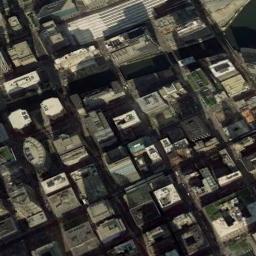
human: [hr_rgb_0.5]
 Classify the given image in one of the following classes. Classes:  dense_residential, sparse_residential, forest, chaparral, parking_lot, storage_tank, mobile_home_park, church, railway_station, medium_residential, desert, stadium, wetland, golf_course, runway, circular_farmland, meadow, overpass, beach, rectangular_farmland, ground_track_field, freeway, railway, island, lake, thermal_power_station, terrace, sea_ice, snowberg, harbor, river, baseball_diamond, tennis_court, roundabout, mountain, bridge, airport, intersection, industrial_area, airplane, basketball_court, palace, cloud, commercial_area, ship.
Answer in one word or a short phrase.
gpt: commercial_area